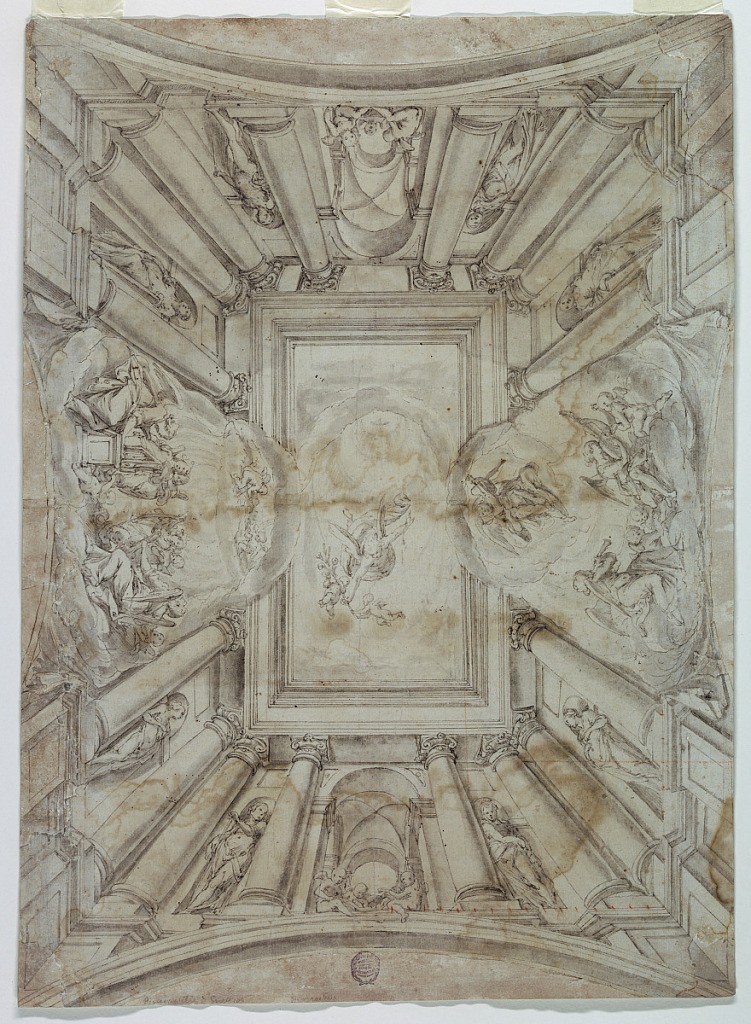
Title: Project for a Painted Ceiling
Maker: Cesare Sermei, Italian, about 1590? - 1668
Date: ca. 1625–50
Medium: Graphite, pen and ink, brush and watercolor on paper
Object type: Drawing
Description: Horizontal rectangle.  Embedded columns are supporting the oblong entablature, framing the view into the sky, there a female genius and two putti, supporting together one flower stem, are visible.  In the middle of the short sides are views into vaulted rooms, with three putti, singing or playing instruments are sitting in the foreground.  In the middle of the long sides are clouds, making also invisible the entablature with groups with the same occupation.  On each side are two niches between the columns, each containing a statue.  On the reverse a caption in handwriting of the 17th century: "Canagliore caesore Serme dipinto / ne la congregatione di gentilomi / Diputato razere meniconi". And in a somewhat antique handwriting: "Roma Roma".